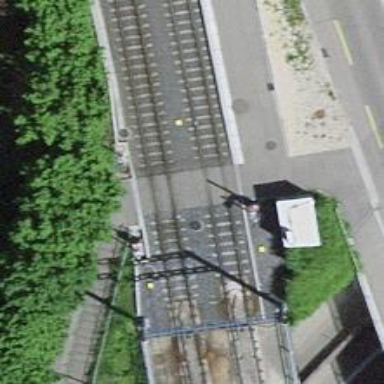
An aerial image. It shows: Railway crossing with lights and full barrier.